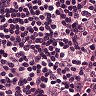
Metastatic tissue present: no